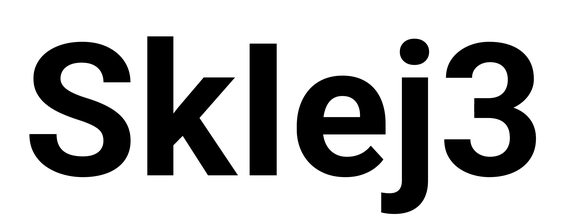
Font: Roboto_Bold